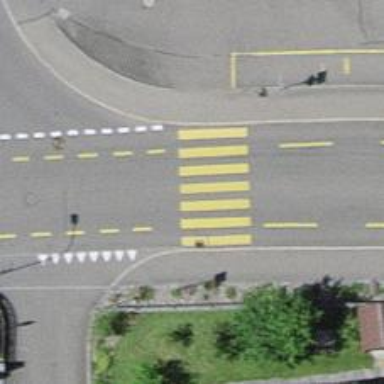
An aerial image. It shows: Uncontrolled zebra crossing with zebra markings.